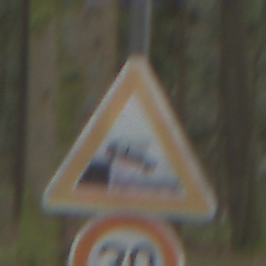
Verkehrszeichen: Ufer
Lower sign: Geschwindigkeit30
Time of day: Midday
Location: Outdoor (Nature)
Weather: Overcast
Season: NotSpecified
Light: Natural